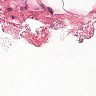
Metastatic tissue present: no